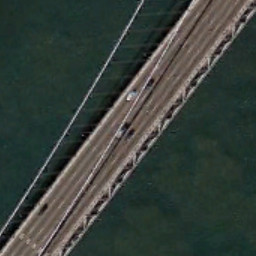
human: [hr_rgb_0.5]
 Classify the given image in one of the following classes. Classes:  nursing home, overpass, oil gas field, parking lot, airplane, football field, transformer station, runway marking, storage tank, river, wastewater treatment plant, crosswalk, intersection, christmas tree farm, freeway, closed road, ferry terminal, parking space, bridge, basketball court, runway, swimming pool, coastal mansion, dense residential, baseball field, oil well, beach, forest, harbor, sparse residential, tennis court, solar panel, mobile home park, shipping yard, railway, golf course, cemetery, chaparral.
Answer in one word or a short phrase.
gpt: bridge